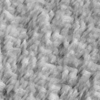
Label: not_dusty